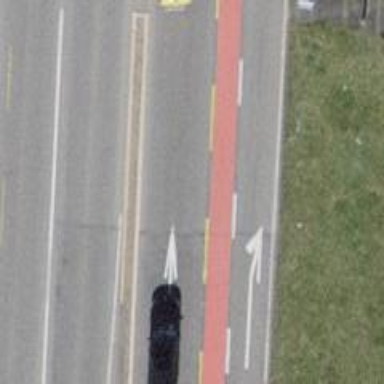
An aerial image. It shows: Secondary road with asphalt surface and designated cycle lane.